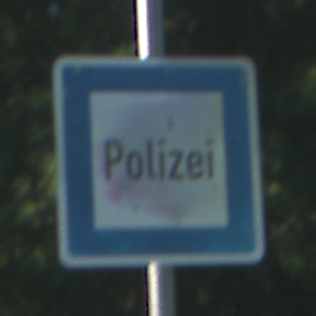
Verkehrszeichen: Polizei
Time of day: MorningAfternoon
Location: Outdoor (Nature)
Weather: Clear
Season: NotSpecified
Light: Natural